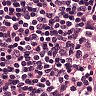
Metastatic tissue present: no